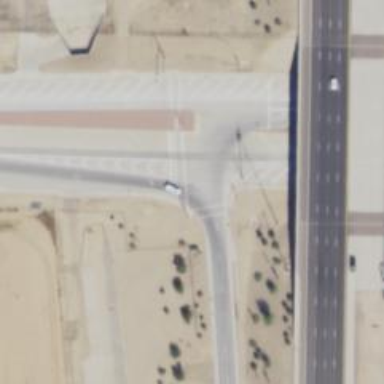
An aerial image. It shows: Solid stop line on the road.